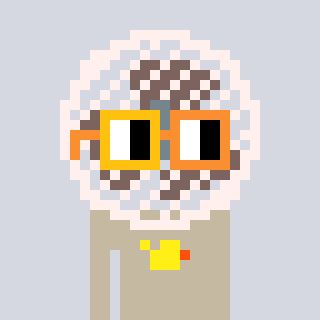
a pixel art character with square yellow and orange glasses, a fan-shaped head and a bege-colored body on a cool background